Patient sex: M
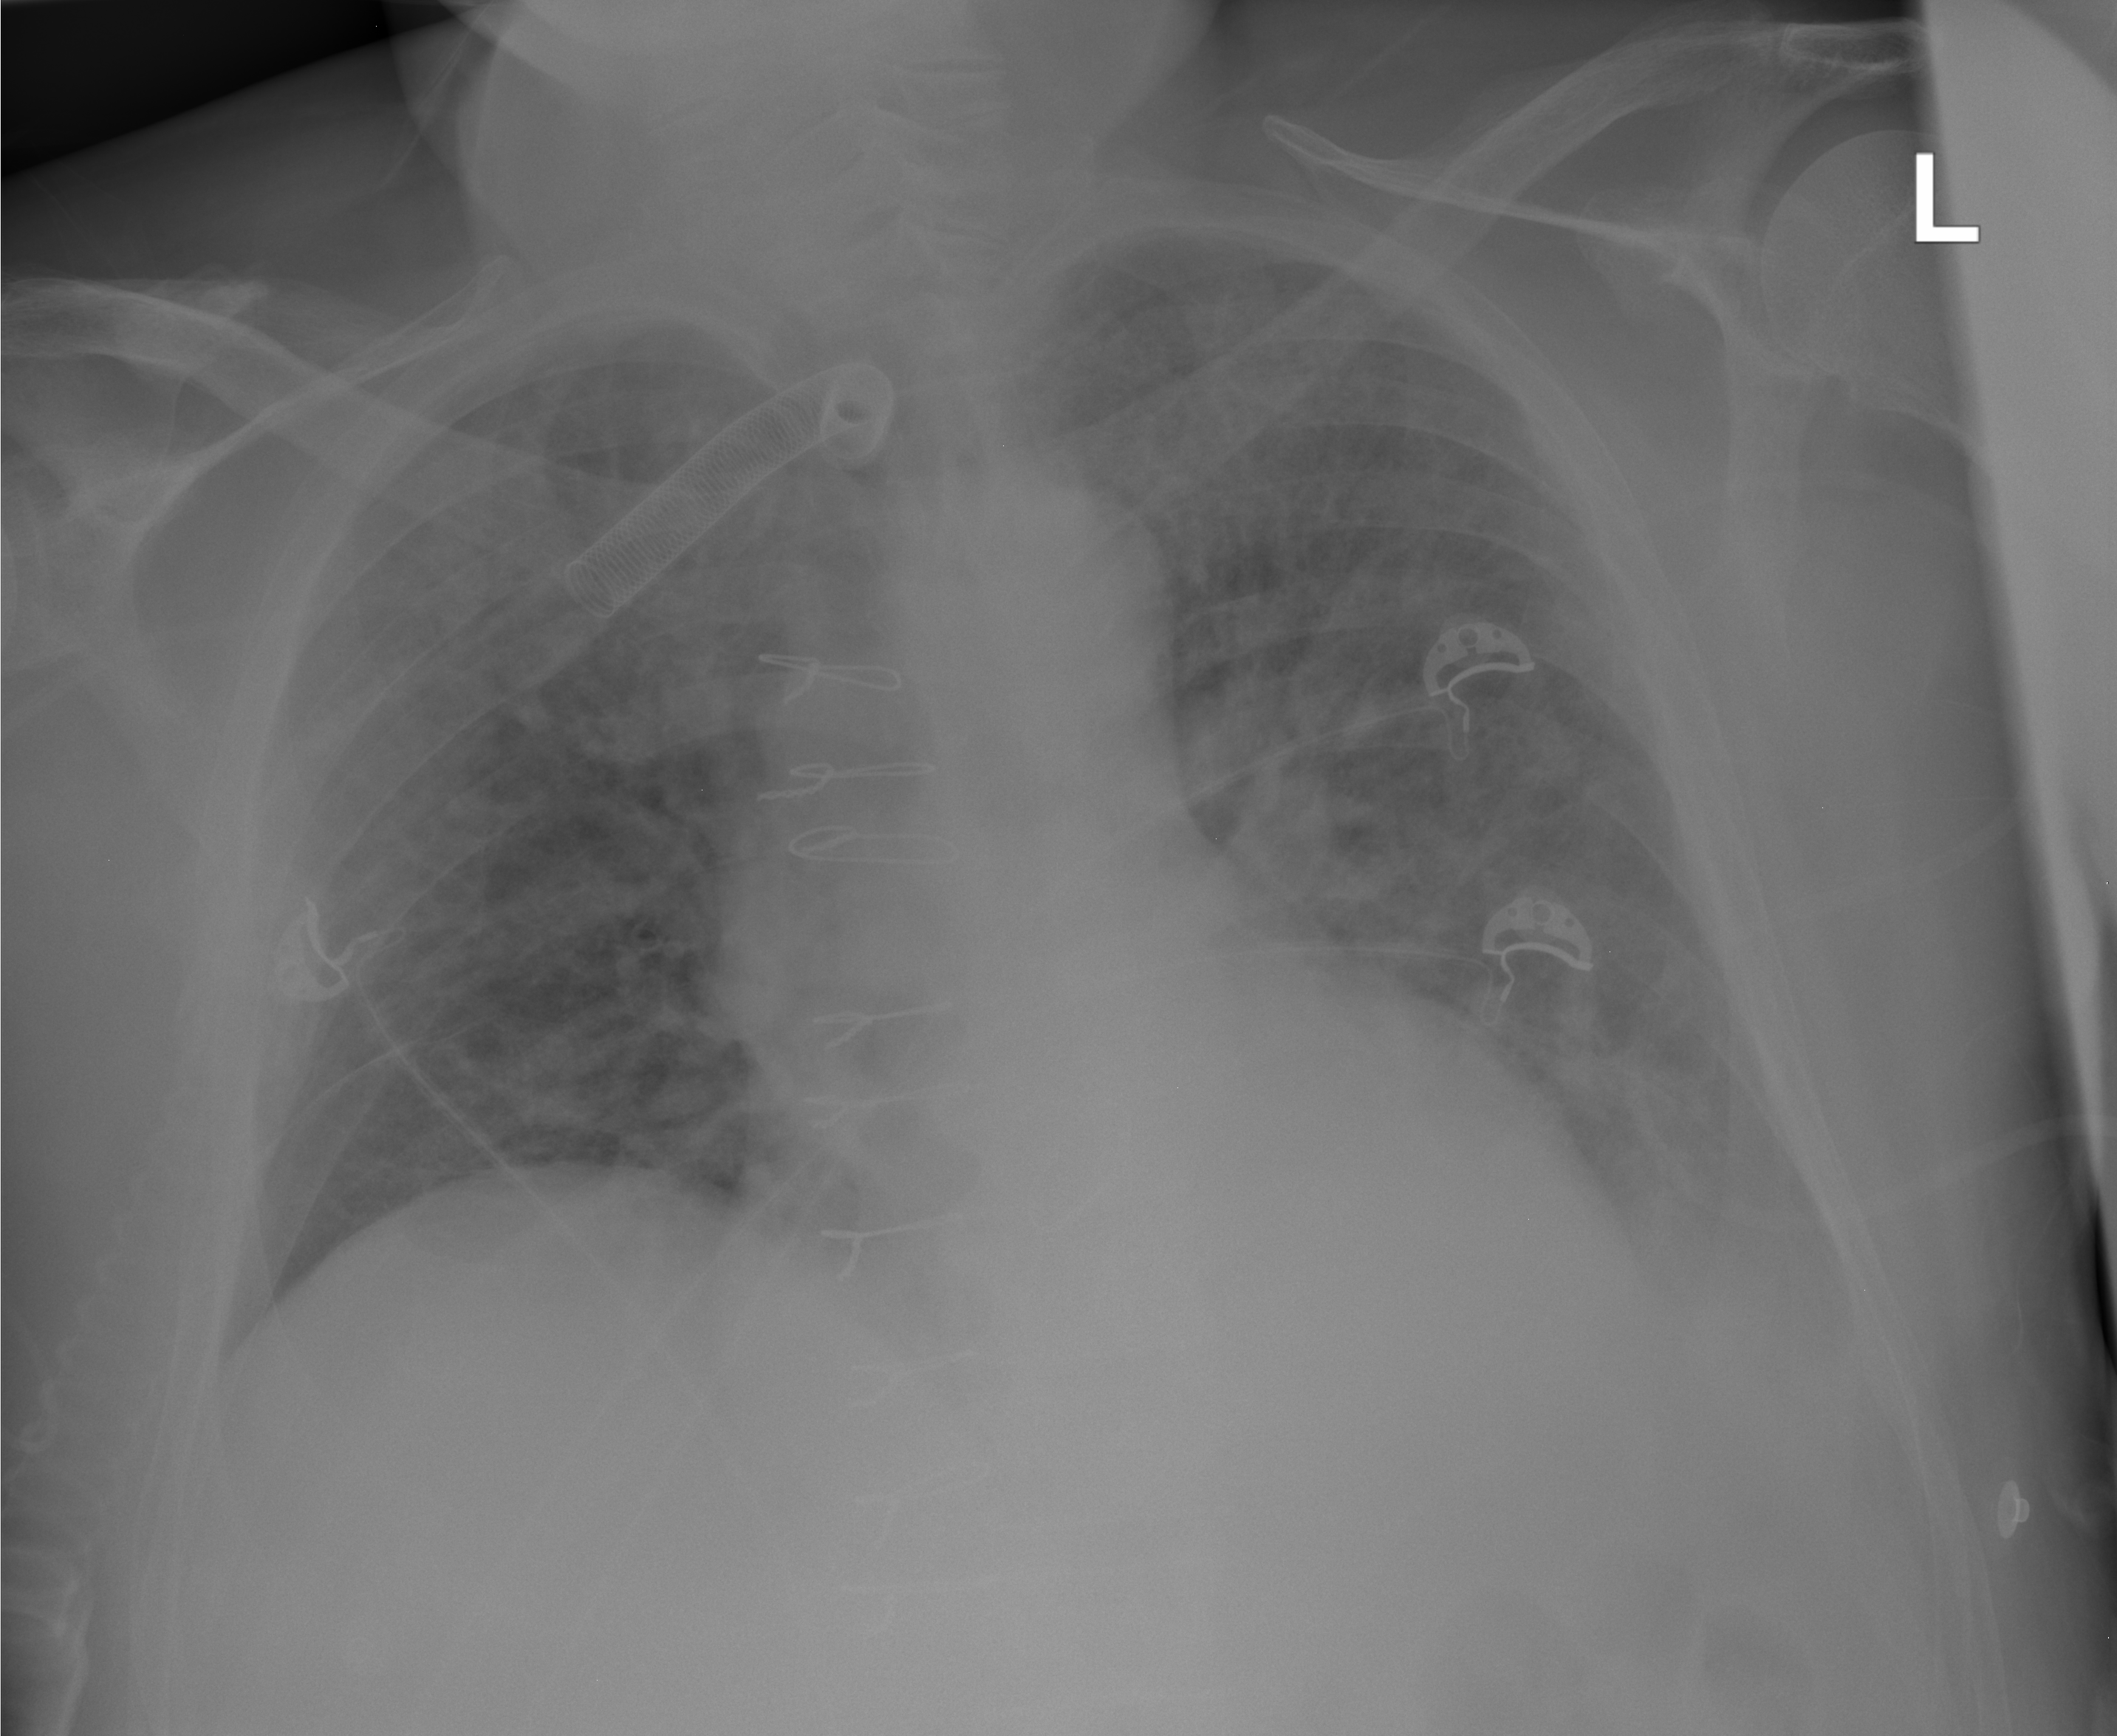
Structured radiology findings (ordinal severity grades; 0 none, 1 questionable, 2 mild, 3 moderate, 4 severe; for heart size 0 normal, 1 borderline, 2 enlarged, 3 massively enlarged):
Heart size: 2
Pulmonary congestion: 3
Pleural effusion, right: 0
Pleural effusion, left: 2
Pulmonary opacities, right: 3
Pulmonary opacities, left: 3
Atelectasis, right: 0
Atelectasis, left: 2